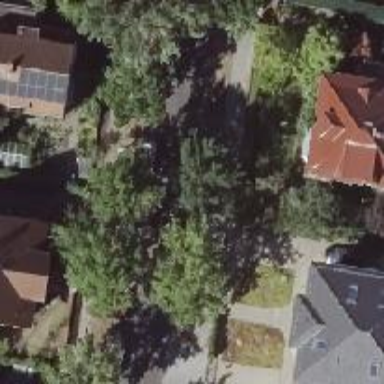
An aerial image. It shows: Avenue lined with broadleaved deciduous trees.